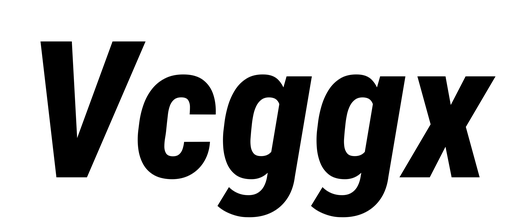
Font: Roboto-Italic_Condensed_ExtraBold_Italic